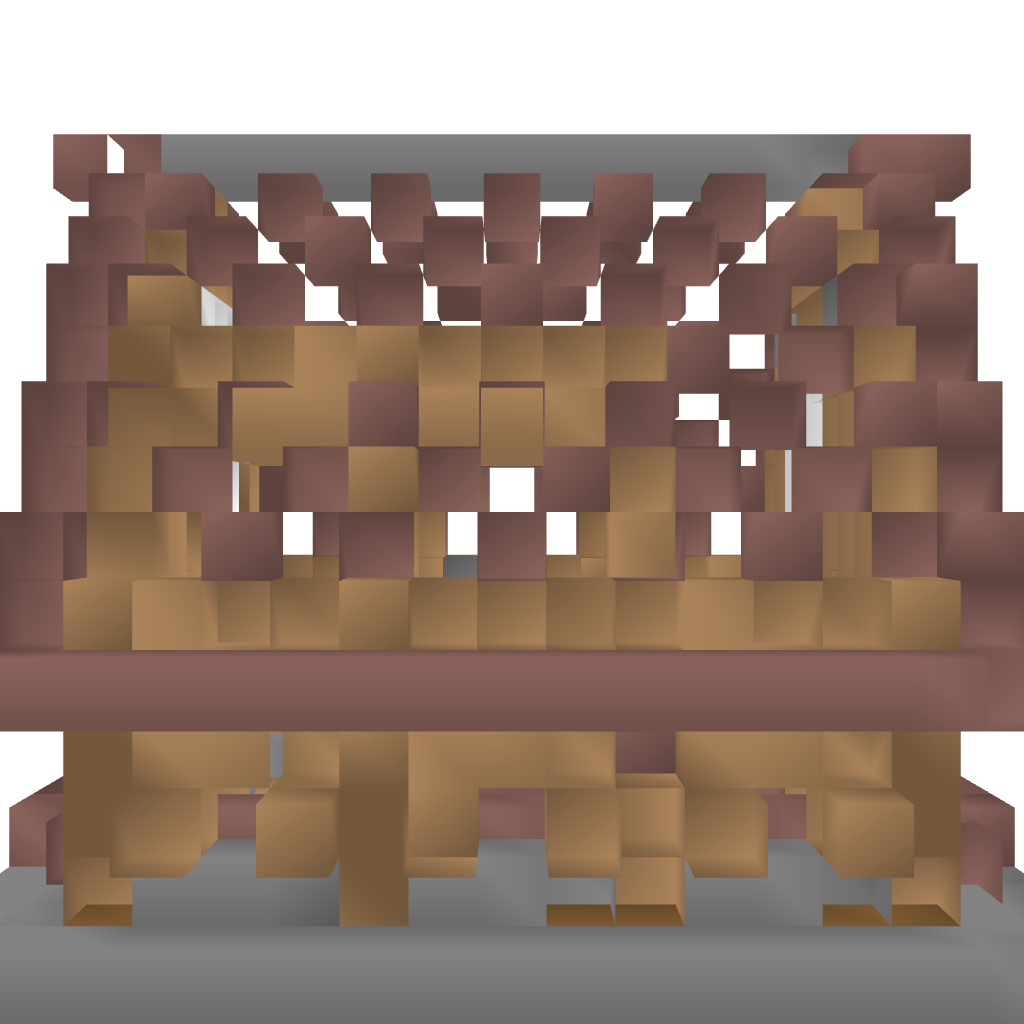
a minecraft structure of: EveV's Horse Barn bad low quality